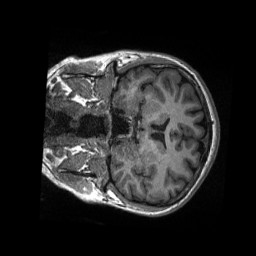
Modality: T1w
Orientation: coronal
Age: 30
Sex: male
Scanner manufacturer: siemens
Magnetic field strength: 3 T
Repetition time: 2.3 s
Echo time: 0.00288 s